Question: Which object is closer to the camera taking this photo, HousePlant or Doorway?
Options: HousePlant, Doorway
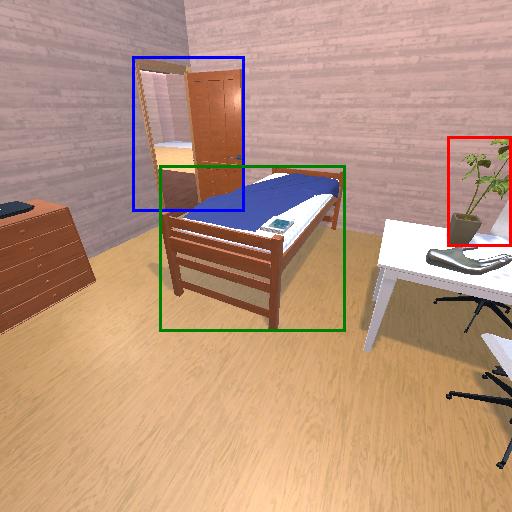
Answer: HousePlant